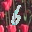
Label: 6